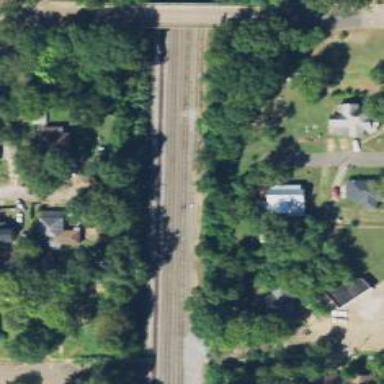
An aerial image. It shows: Abandoned railway siding.